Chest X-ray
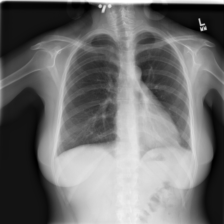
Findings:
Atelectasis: positive
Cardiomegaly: negative
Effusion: negative
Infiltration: negative
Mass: negative
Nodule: negative
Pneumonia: negative
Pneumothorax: negative
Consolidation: negative
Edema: negative
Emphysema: negative
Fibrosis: positive
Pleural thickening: negative
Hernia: negative